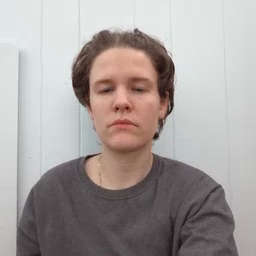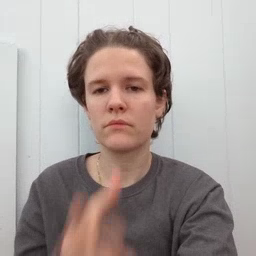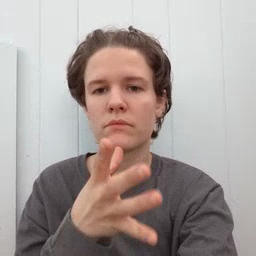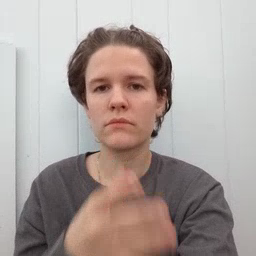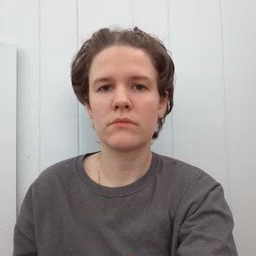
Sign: mom